Question: I am new to Haxe and I want to use Pixi.js with haxe. But, the code found on github is able to load the image. CORS policy error is getting each time?

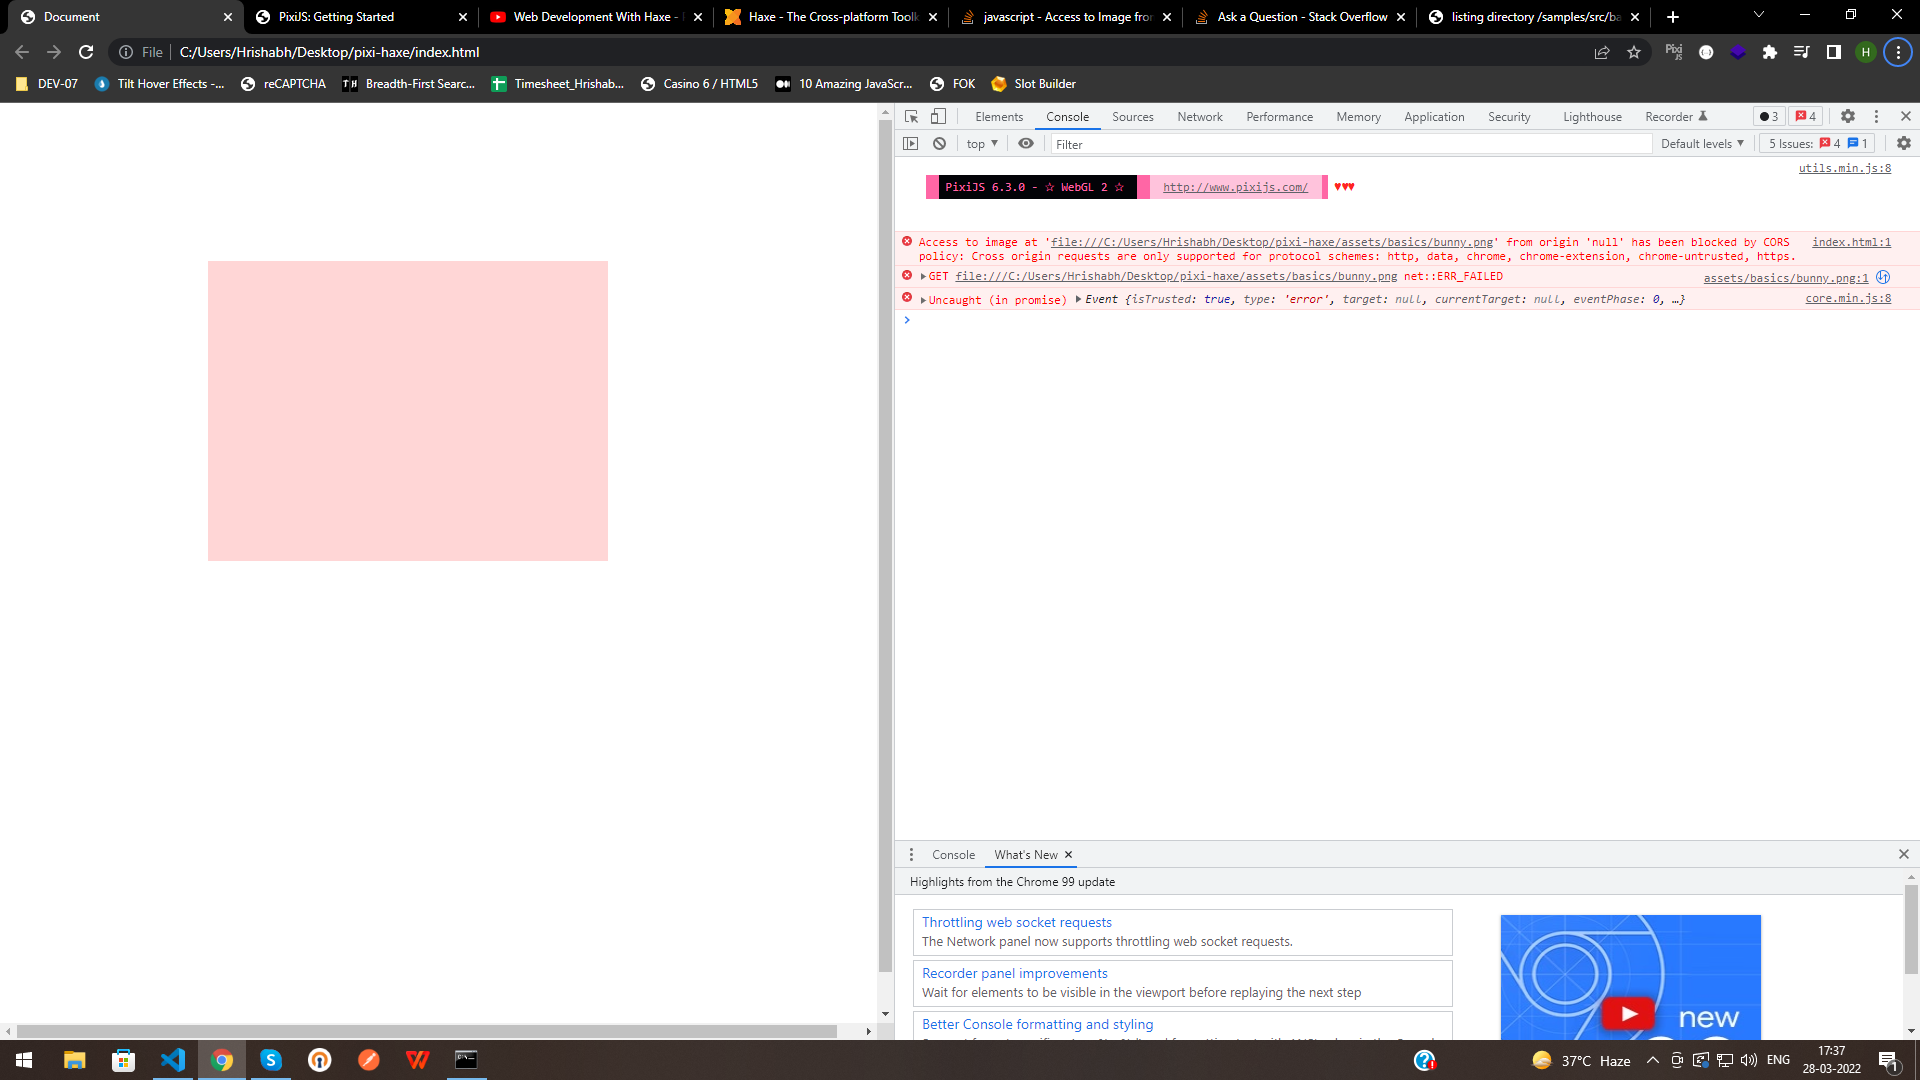
Answer: You need to run local server to load images and files from local filesystem.
<URL>